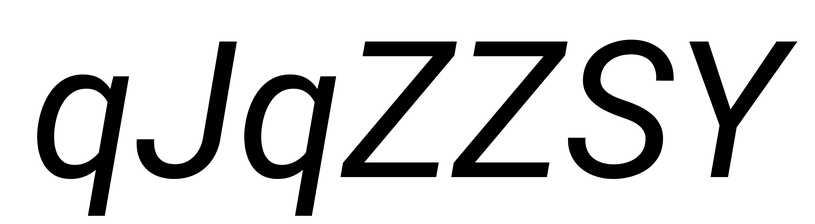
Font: Roboto-Italic_Italic